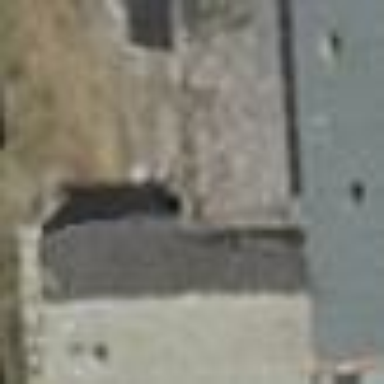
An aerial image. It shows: Shed building.